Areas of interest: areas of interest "Park and greenspace"
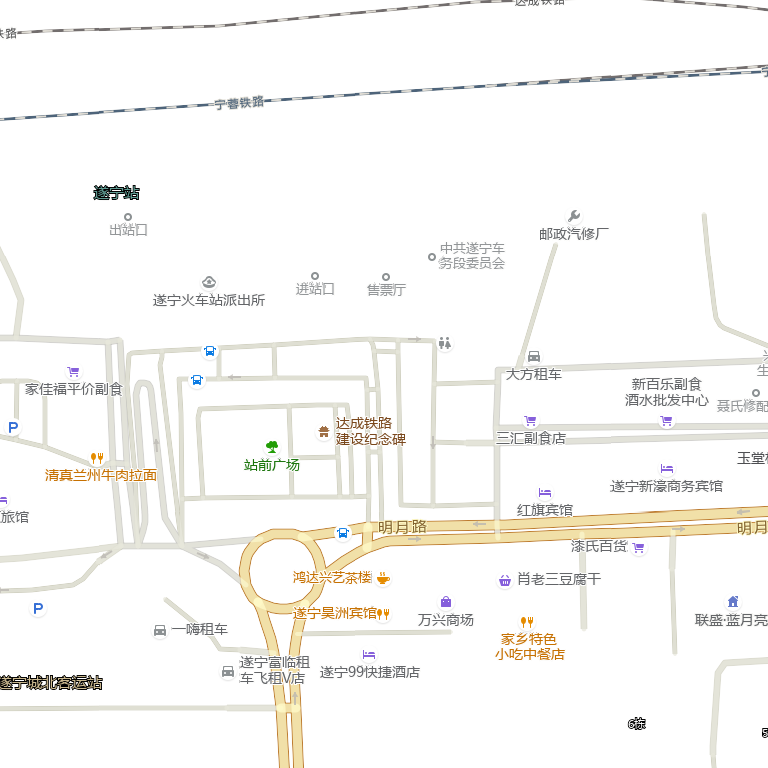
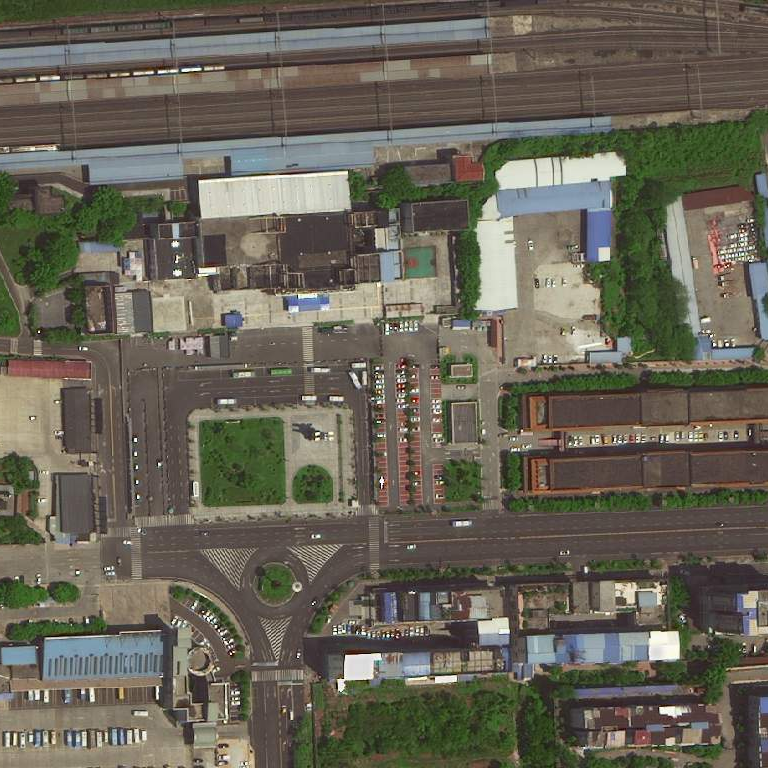